Interaction volume radius: 5 \u00c5
Interaction volume height: 20 \u00c5
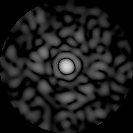
Disorder parameter: 0.8526